Interaction volume radius: 5 \u00c5
Interaction volume height: 15 \u00c5
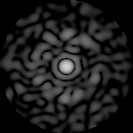
Disorder parameter: 0.8662